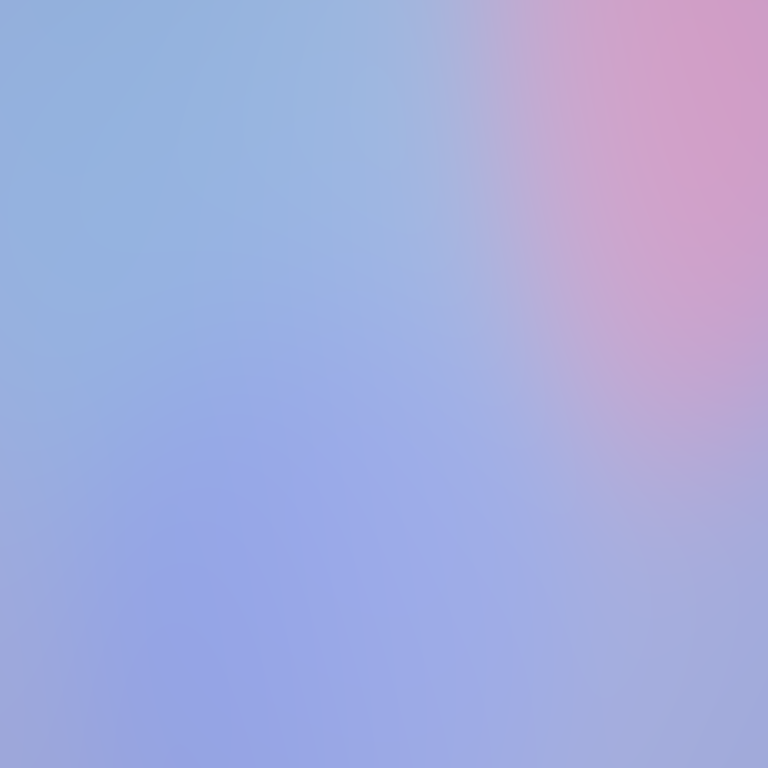
Abstract light effect, smooth gradient from soft blue to gentle pink, serene atmosphere, diffuse light, no room, no furniture, no objects.